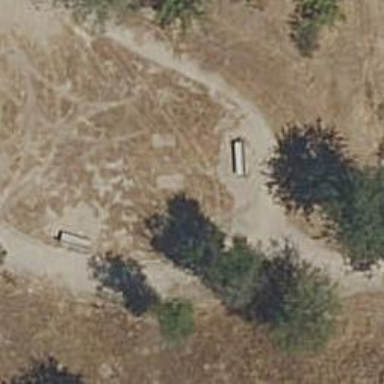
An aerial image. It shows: Concrete bench.